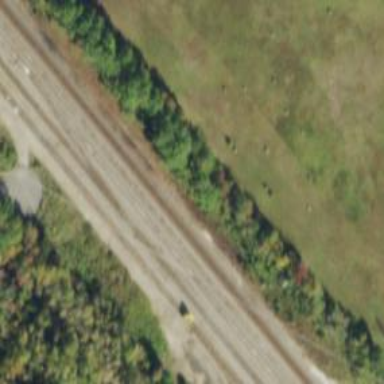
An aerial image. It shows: Railway track.